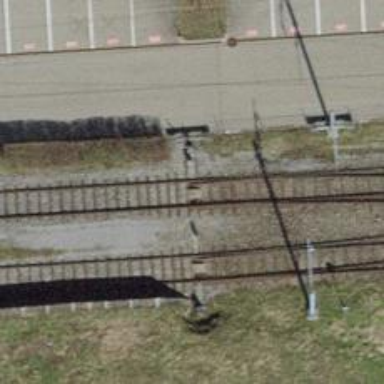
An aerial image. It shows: Railway switch.